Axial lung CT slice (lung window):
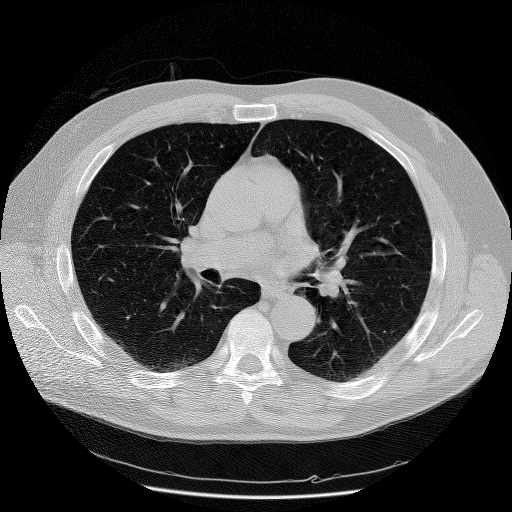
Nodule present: no